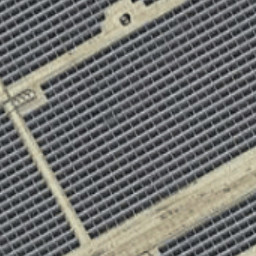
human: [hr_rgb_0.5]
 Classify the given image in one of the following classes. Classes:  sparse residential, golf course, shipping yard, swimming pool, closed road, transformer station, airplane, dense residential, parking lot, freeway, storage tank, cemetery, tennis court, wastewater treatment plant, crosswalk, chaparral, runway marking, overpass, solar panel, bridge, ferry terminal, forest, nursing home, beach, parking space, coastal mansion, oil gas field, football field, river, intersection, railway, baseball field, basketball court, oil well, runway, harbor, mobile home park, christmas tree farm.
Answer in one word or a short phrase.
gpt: solar panel